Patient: sex F, age 58
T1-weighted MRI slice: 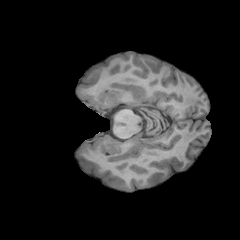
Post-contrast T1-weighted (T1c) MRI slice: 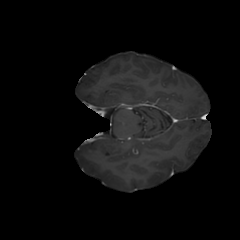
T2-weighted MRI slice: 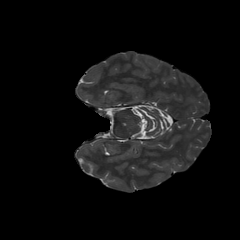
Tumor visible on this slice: no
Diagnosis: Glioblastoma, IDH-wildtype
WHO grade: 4